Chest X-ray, AP view. Patient: 24 years old, sex F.
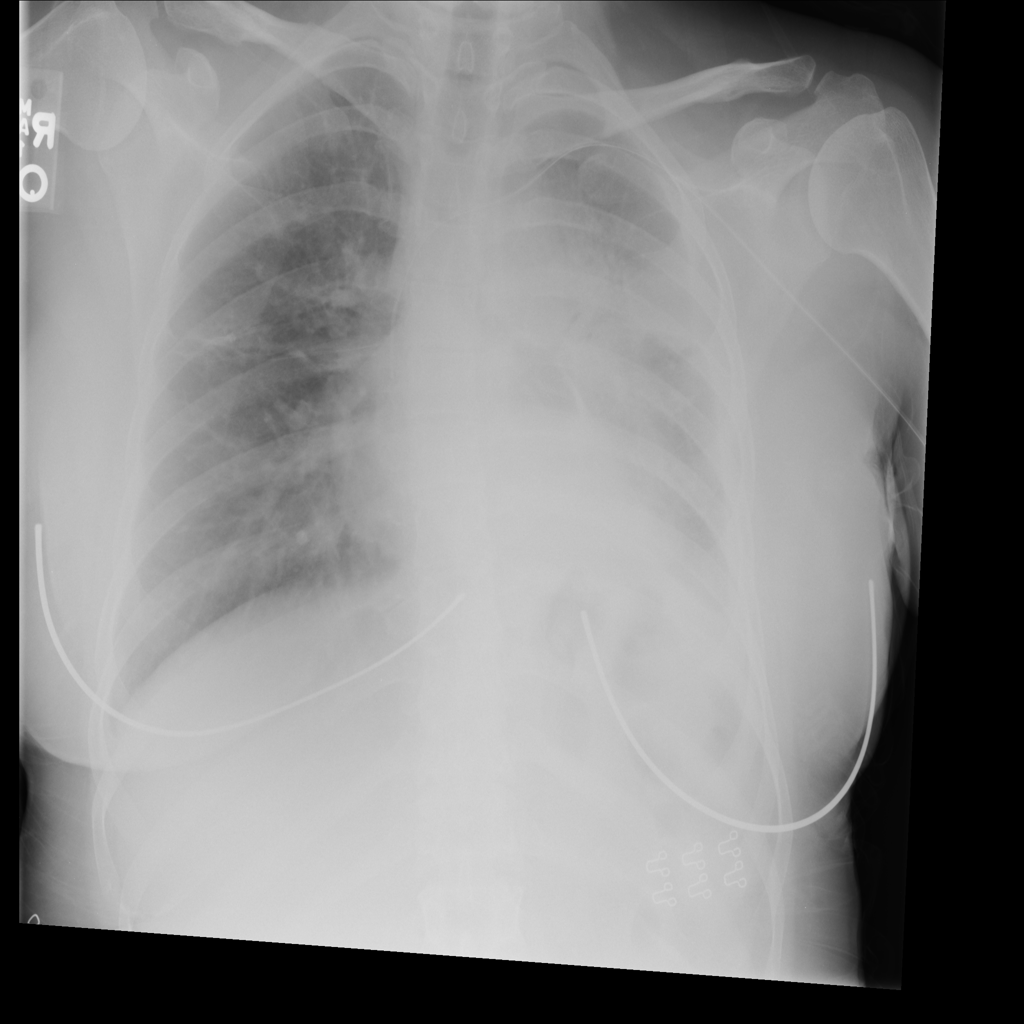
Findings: Consolidation, Mass